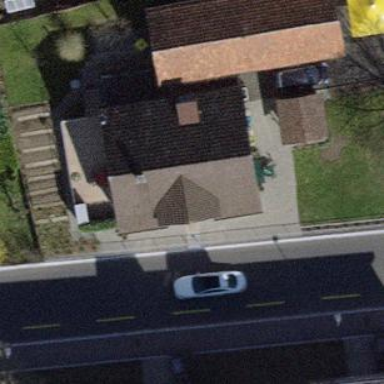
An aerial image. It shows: Detached building with gabled roof.